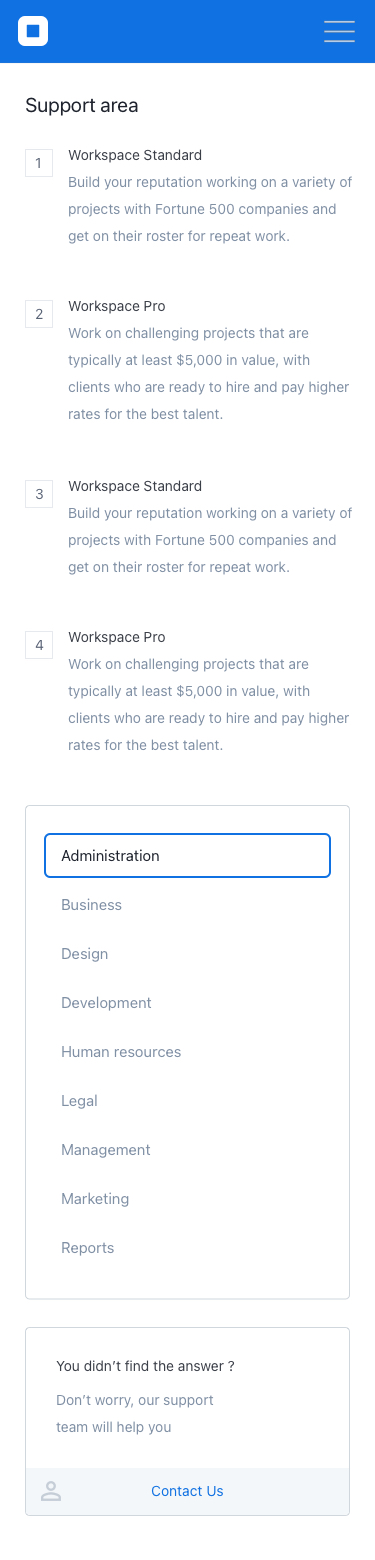
Text in this UI design:
1
Workspace Standard
Build your reputation working on a variety of projects with Fortune 500 companies and get on their roster for repeat work.
2
Workspace Pro
Work on challenging projects that are typically at least $5,000 in value, with clients who are ready to hire and pay higher rates for the best talent.
3
Workspace Standard
Build your reputation working on a variety of projects with Fortune 500 companies and get on their roster for repeat work.
4
Workspace Pro
Work on challenging projects that are typically at least $5,000 in value, with clients who are ready to hire and pay higher rates for the best talent.
Support area
Administration
Business
Design
Development
Human resources
Legal
Management
Marketing
Reports
Don’t worry, our supportteam will help you
You didn’t find the answer ?
Contact Us